Question: I am having an issue with parallel processing and the foreach function in R. I am registering 6 clusters immediately before running my foreach code and monitoring the progress. I see intially my CPUs spike to 70% (100% expected since im registering all 6 cores), but after a few seconds it decreases and seems to be finishing the rest of the job on a single core. I have run the same bit of code on my linux machine with the doMC package where I get 100% of cpu for about 10 seconds and then it decreases and finishes on one core. This leads me to believe the problem is how I have written my code.
I have a data set of locations with beginning and end lat/lon columns. I am using the geophere package to calculate a great cirlce path from beginning to end for each row which expands each original row in the data set to 12 rows after which I am rbinding the results back into a data frame for plotting.
My entire data set should be around 35M rows when complete so I would really like to take advantage of the multiple cores.
'''
library(foreach)
library(doParallel)
cl = makeCluster(6)
registerDoParallel(cl)
arc = foreach (i = temp$id, .combine = rbind, .packages = "geosphere") %dopar% {
data.frame(
id = rep(temp[i, 9], 12),
supplier = rep(temp[i, 1], 12),
receiving_facility = rep(temp[i, 2], 12),
commodity = rep(temp[i, 3], 12),
weight = rep(temp[i, 4], 12),
time_period = rep(temp[i, 5], 12),
lat = gcIntermediate(p1 = c(temp$supp_lon[i], temp$supp_lat[i]),
p2 = c(temp$rec_lon[i], temp$rec_lat[i]), n = 10,
addStartEnd = TRUE)[,2],
lon = gcIntermediate(p1 = c(temp$supp_lon[i], temp$supp_lat[i]),
p2 = c(temp$rec_lon[i], temp$rec_lat[i]), n = 10,
addStartEnd = TRUE)[,1])
}
stopCluster(cl)
'''

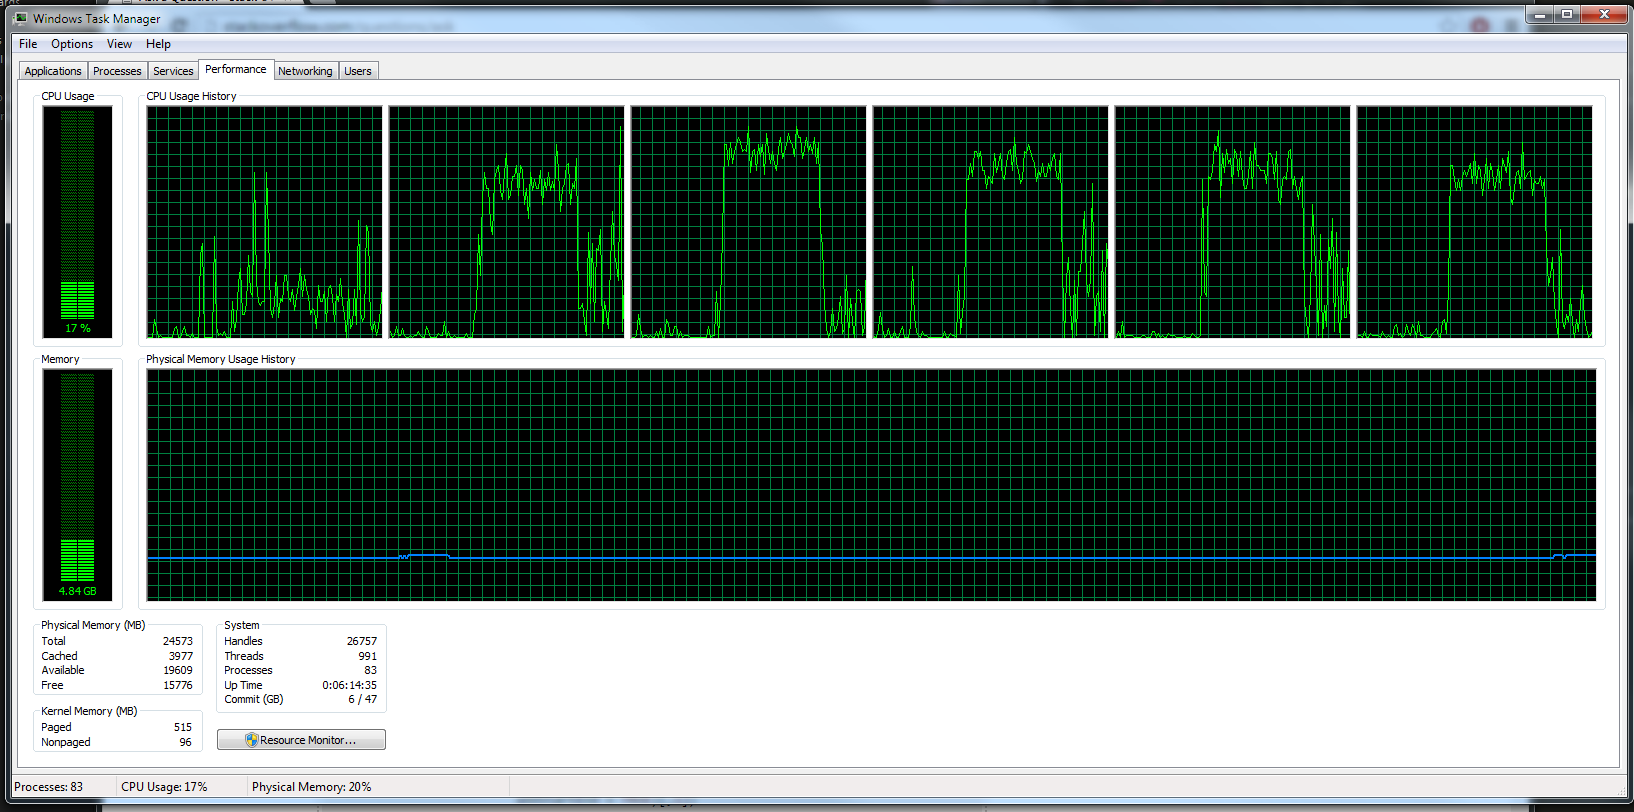
Answer: I think this would be better as a comment but I do not have the reputation for it yet.
To my understanding, and from my experience, it is working as intended. Running the code in parallel. However, the row binding function (i.e. putting it all back together) is done on a single core which is why you see that extra single-core processing time at the end.